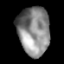
Tissue: lung
Cell type: Myeloid cells
Senescence score: 0.1851
Nuclear area (px): 1513
Mean DAPI intensity: 136.459